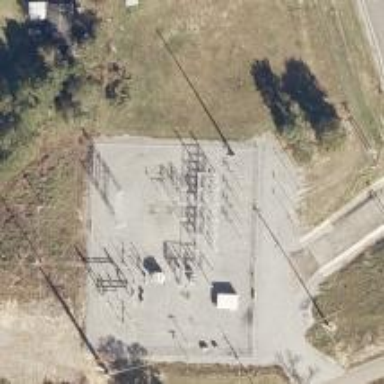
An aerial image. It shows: Power substation.